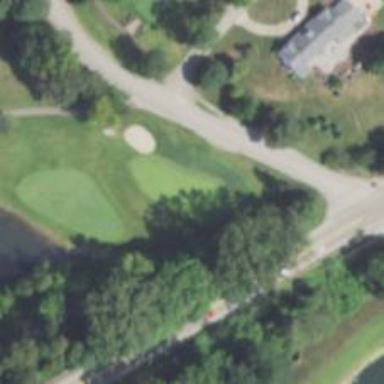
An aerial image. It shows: View of golf hole.